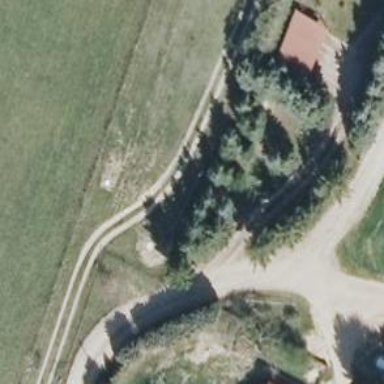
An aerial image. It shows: Driveway with concrete surface.